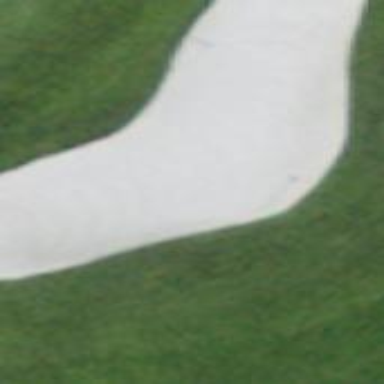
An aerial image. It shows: Sand bunker on golf course.